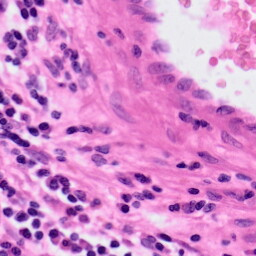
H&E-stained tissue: Colon